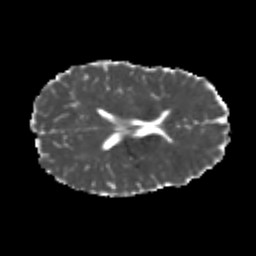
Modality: MD
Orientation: axial
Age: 22
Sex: male
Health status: healthy
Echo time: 0.074 s